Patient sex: M
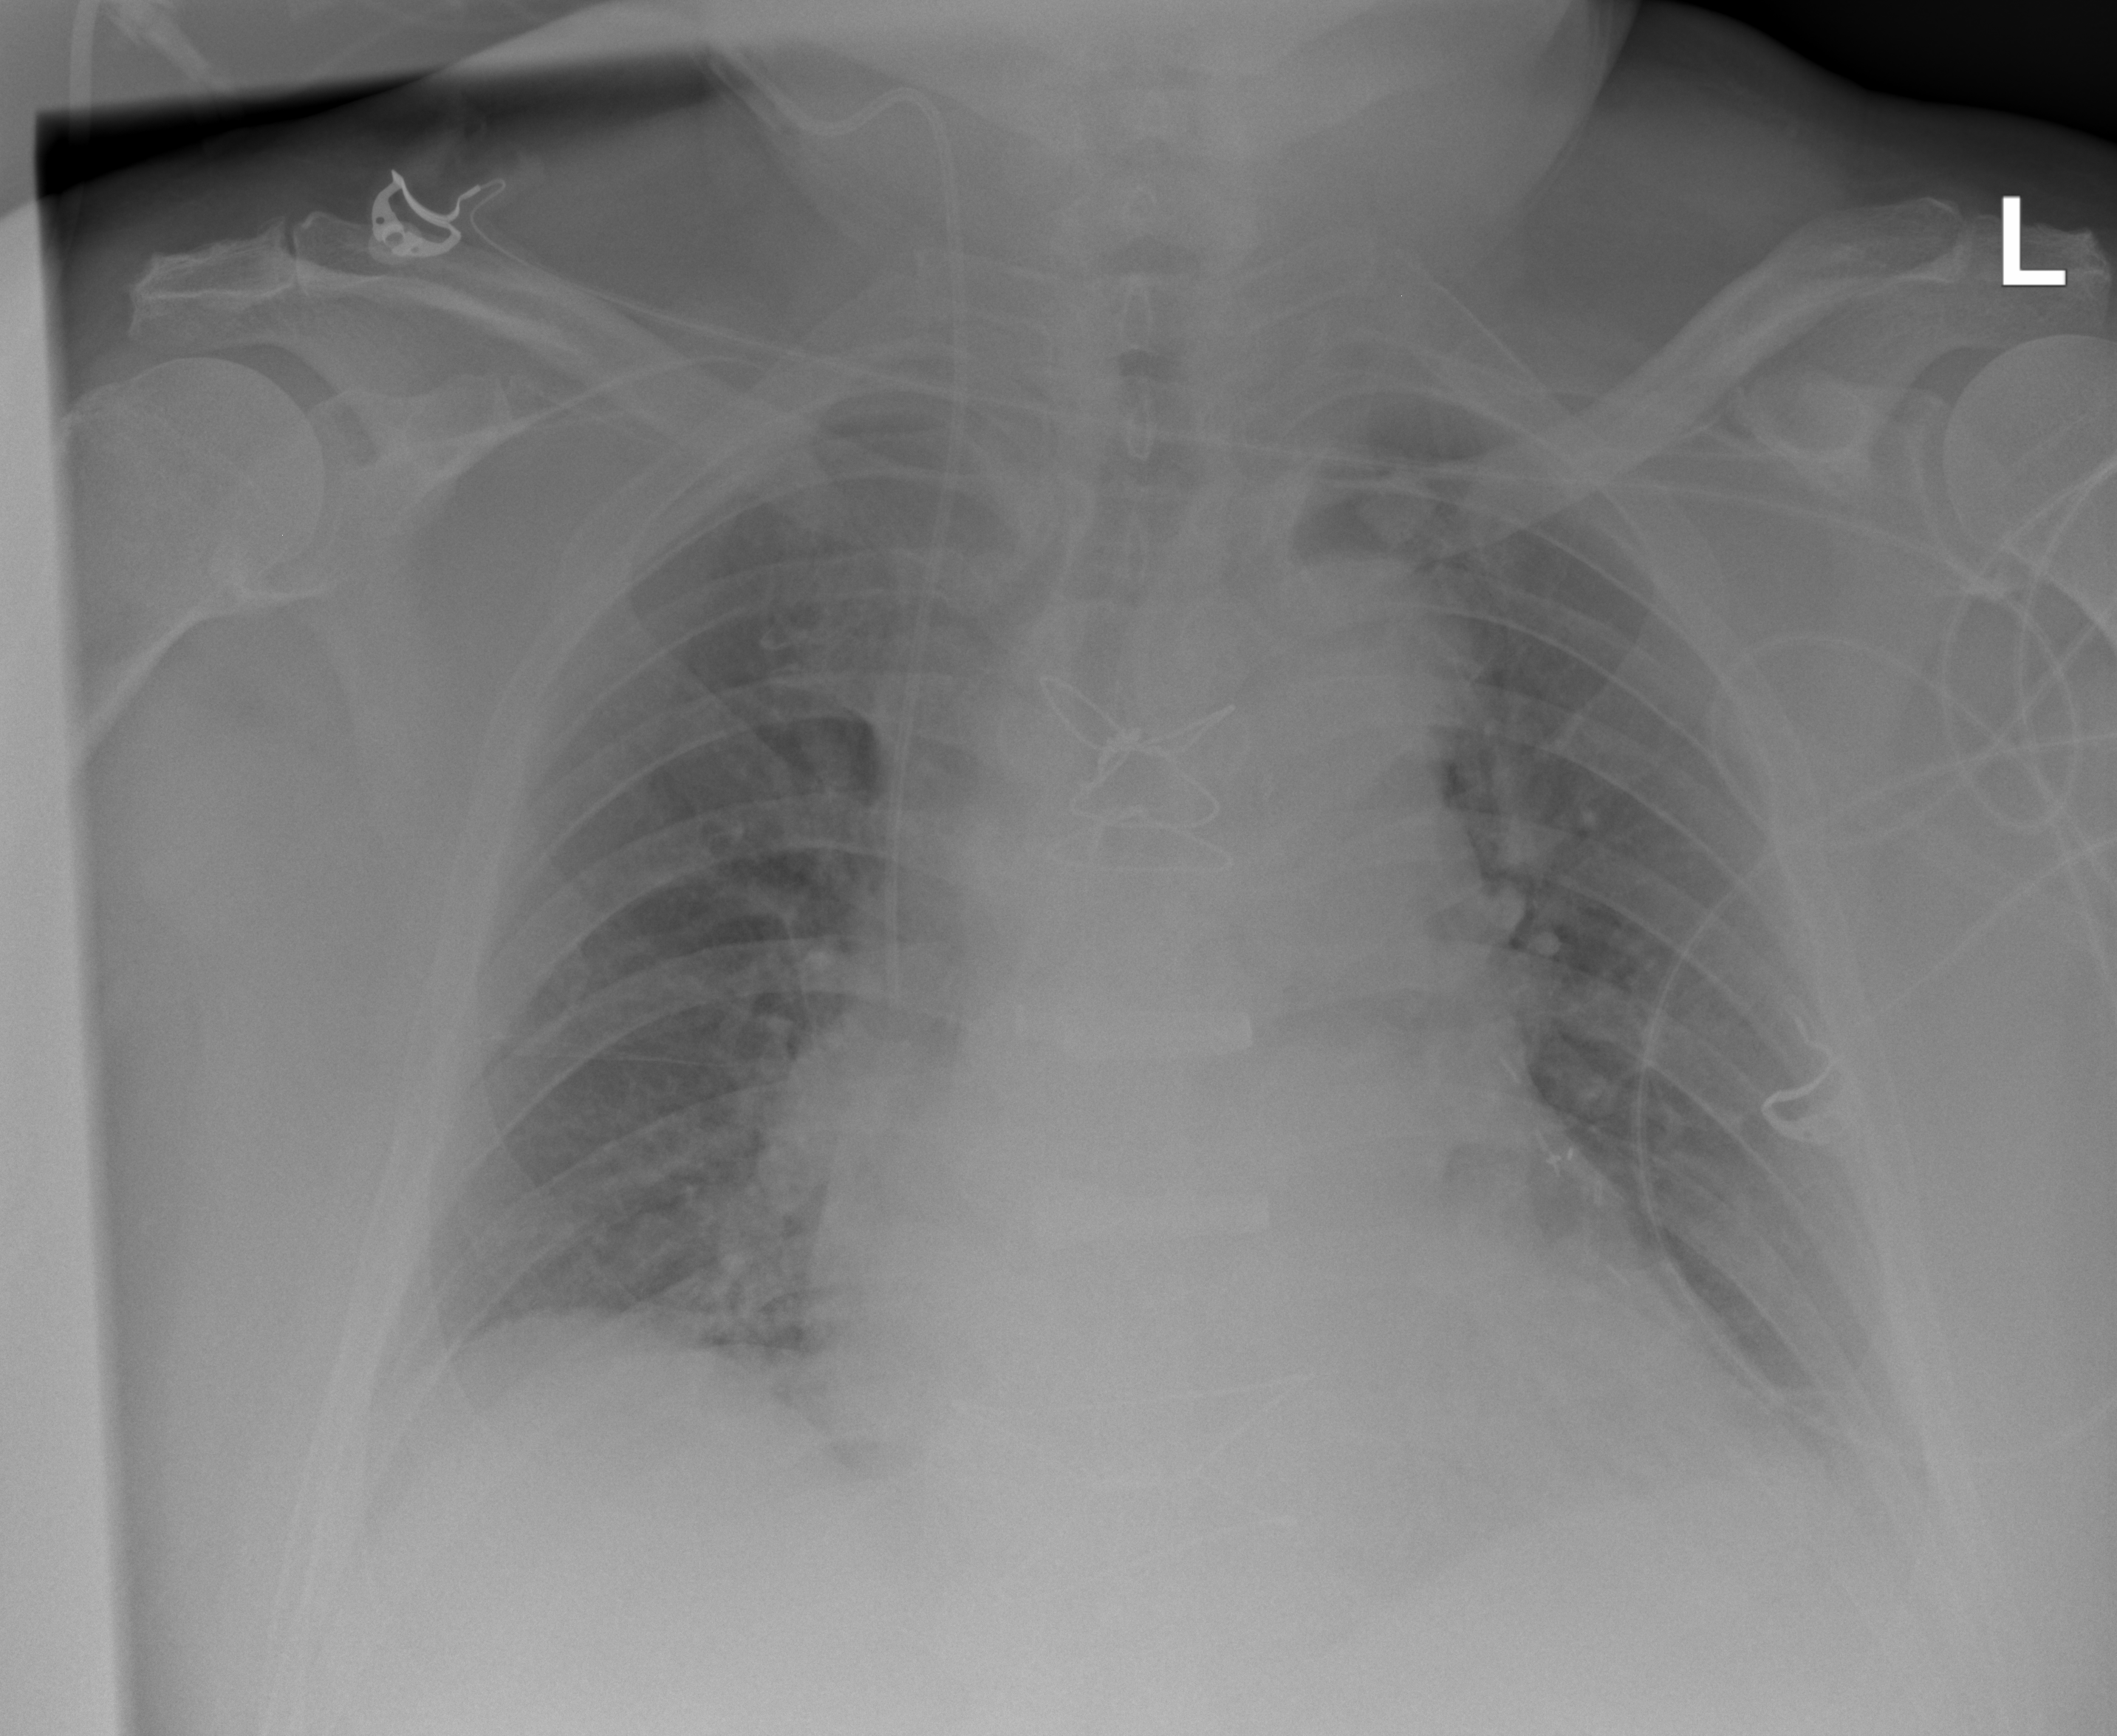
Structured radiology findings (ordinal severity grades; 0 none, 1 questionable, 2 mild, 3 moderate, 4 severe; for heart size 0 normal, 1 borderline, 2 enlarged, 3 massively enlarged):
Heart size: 2
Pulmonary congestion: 2
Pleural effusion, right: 2
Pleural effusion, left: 2
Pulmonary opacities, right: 1
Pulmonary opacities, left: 0
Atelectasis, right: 0
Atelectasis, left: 2